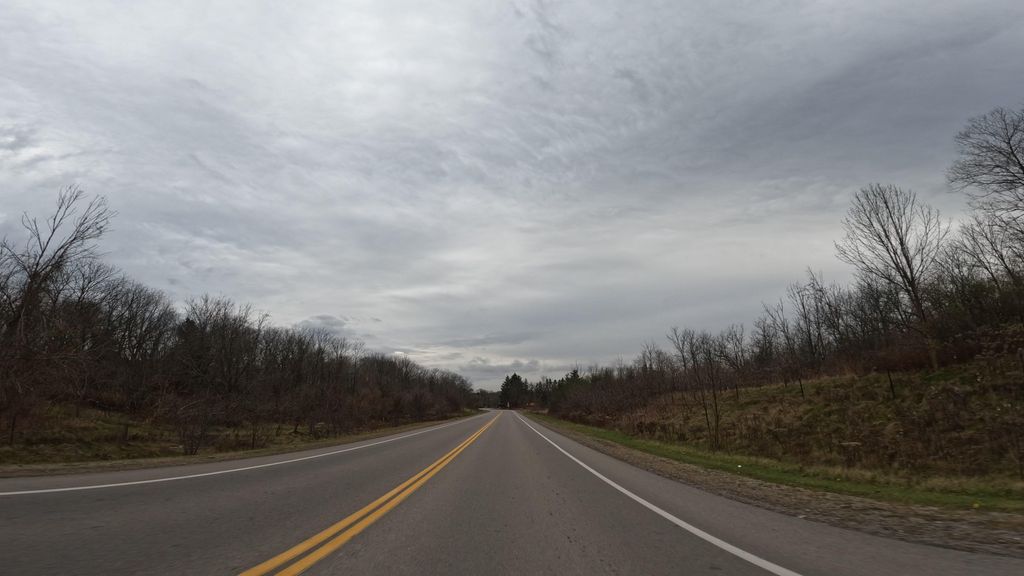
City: hamilton